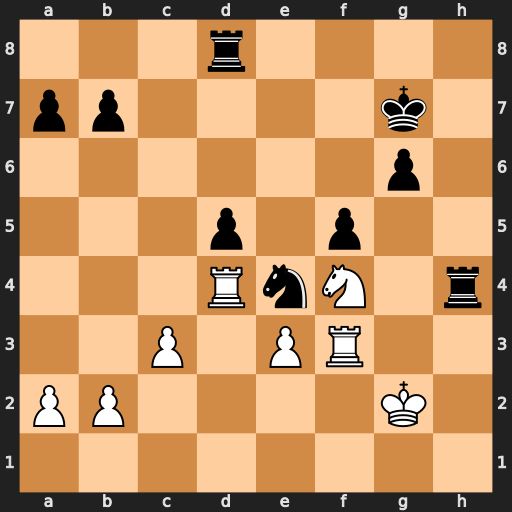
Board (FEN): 3r4/pp4k1/6p1/3p1p2/3RnN1r/2P1PR2/PP4K1/8
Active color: w
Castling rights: -
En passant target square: -
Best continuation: Ne6+ Kf6 Nxd8